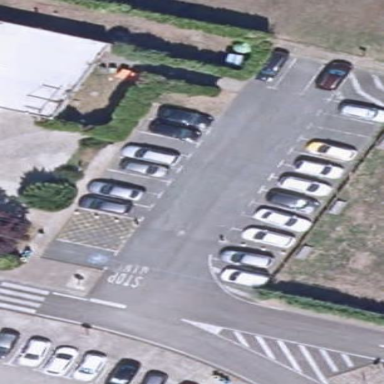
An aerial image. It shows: Parking area with surface.